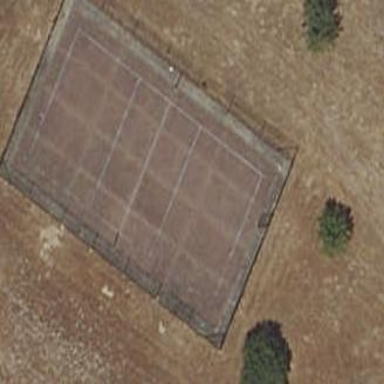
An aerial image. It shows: Tennis court on pitch.